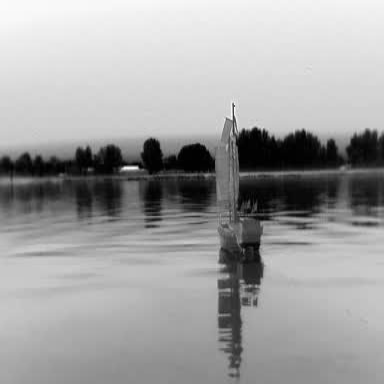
There is a sailboat in the infrared image.